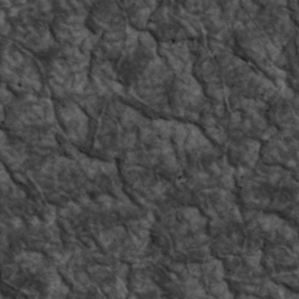
Label: non_frost